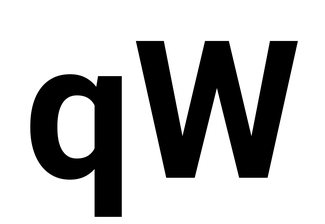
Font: Roboto_Bold